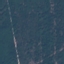
Land use / land cover class: Forest